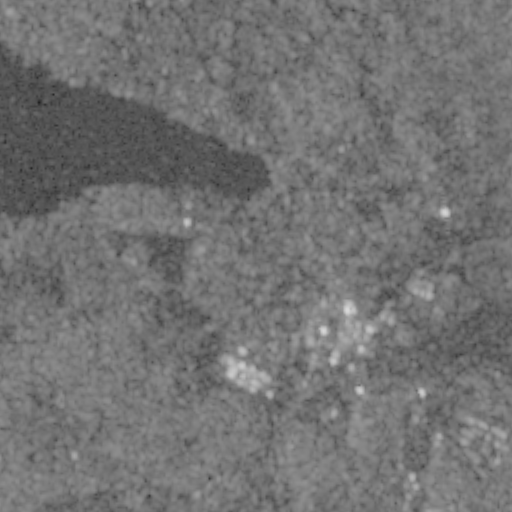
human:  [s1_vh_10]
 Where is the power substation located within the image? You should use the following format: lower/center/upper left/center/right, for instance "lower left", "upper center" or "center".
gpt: The power substation is located in the center of the image.
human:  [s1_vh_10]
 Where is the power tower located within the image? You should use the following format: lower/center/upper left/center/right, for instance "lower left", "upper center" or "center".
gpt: There is no power tower in the image.

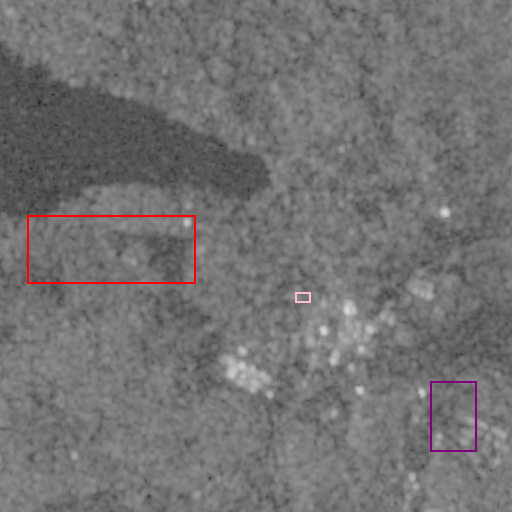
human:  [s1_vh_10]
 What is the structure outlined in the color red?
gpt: The structure outlined in red is a crop field.
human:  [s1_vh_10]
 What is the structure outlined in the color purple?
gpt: The structure outlined in purple is a park.
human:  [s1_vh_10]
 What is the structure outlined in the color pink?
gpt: The structure outlined in pink is a power substation.
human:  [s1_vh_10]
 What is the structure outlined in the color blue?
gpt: There is no blue outline.